Interaction volume radius: 5 \u00c5
Interaction volume height: 10 \u00c5
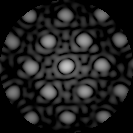
Disorder parameter: 0.2047